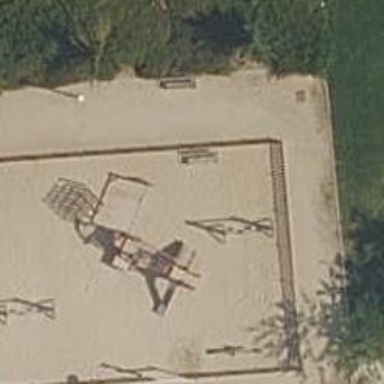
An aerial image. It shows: Brown bench.